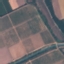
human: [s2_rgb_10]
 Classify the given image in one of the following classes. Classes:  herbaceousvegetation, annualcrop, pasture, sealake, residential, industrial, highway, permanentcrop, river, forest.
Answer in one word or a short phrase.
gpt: PermanentCrop